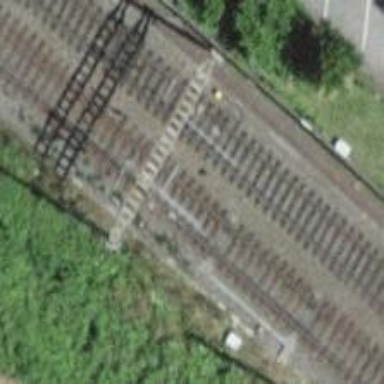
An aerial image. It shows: Railway switch.